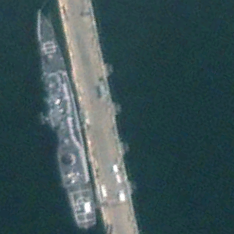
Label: cruiser